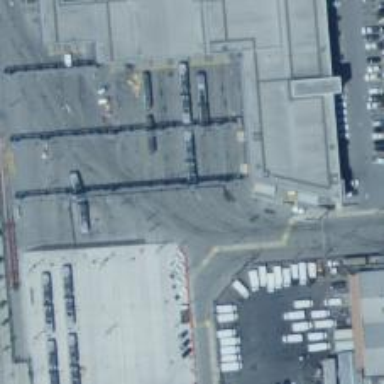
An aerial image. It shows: Light rail yard with electrified contact lines.